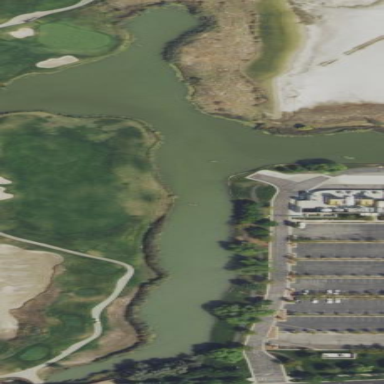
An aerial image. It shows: Water hazard in golf course. The hazard is natural water feature.